Aerial crown-view tile of a tropical tree (Barro Colorado Island, Panama), acquired 20250217:
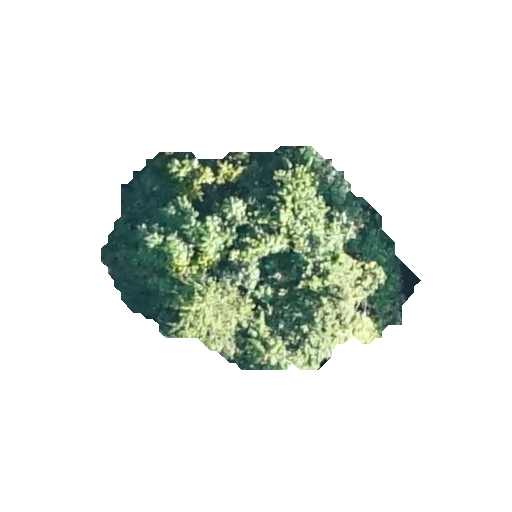
Species: Protium tenuifolium
GBIF accepted scientific name: Protium tenuifolium
Crown area: 74.43 m²